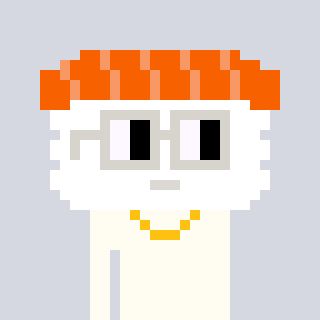
a pixel art character with square light gray glasses, a nigiri-shaped head and a grayscale-colored body on a cool background